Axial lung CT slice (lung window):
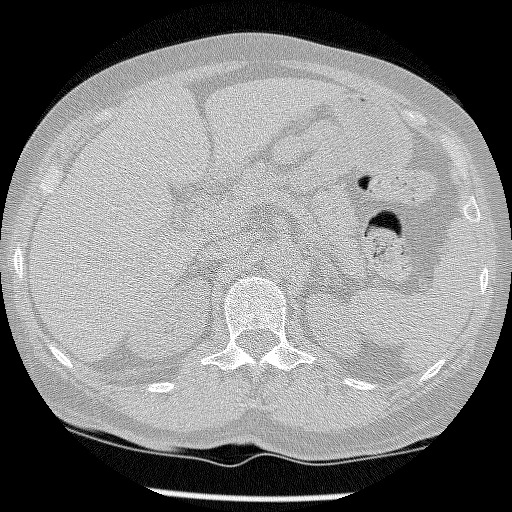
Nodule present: no